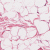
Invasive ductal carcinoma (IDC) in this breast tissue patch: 0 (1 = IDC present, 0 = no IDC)